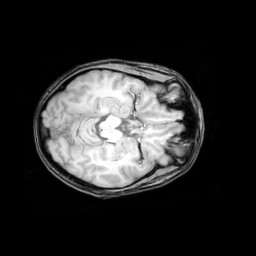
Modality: T1w
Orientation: axial
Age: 22
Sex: female
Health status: healthy
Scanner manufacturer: philips
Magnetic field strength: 3 T
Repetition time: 0.012 s
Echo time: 0.0037 s